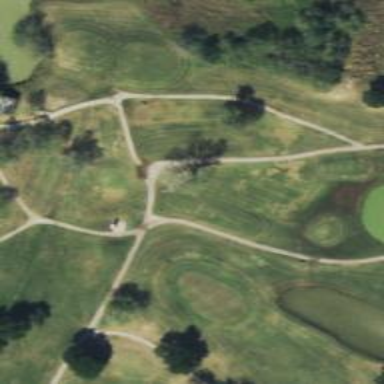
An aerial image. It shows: Golf cartpath that is also road path.